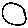
Label: circle